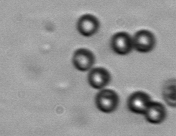
Label: Phaeocystis